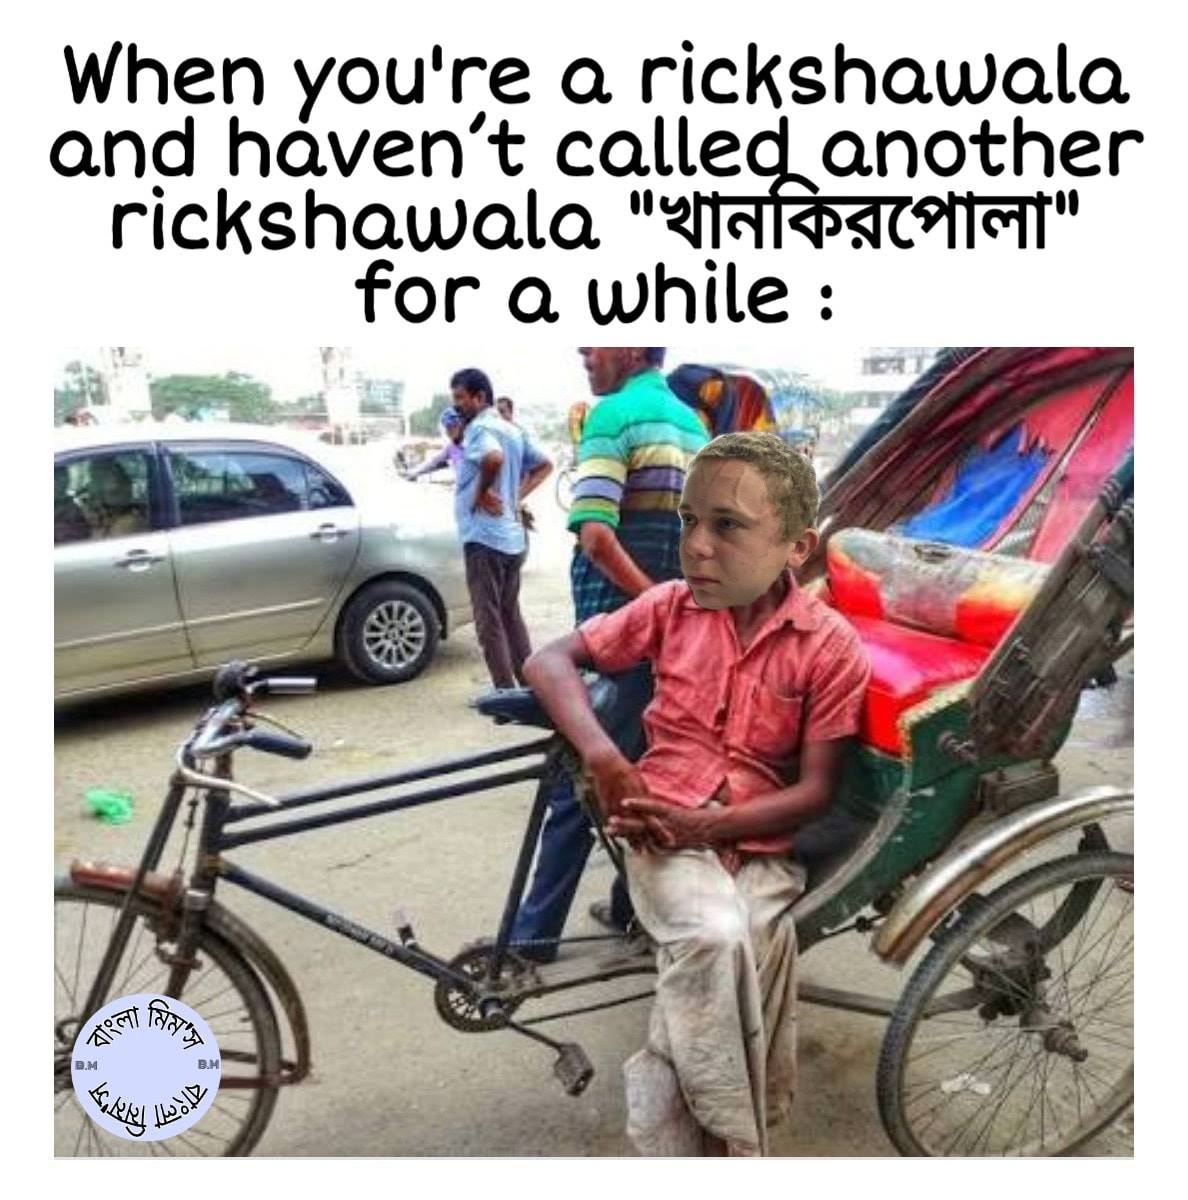
Caption: When you're a rickshawala and haven't called another rickshawala "খানকিরপোলা"  for a while :
Label: hate